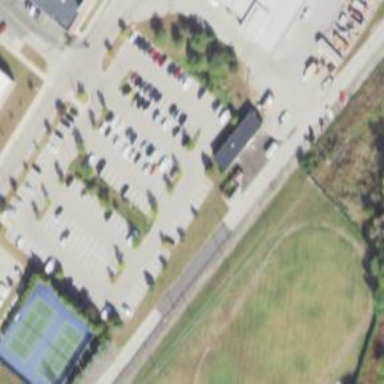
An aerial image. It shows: Parking area.